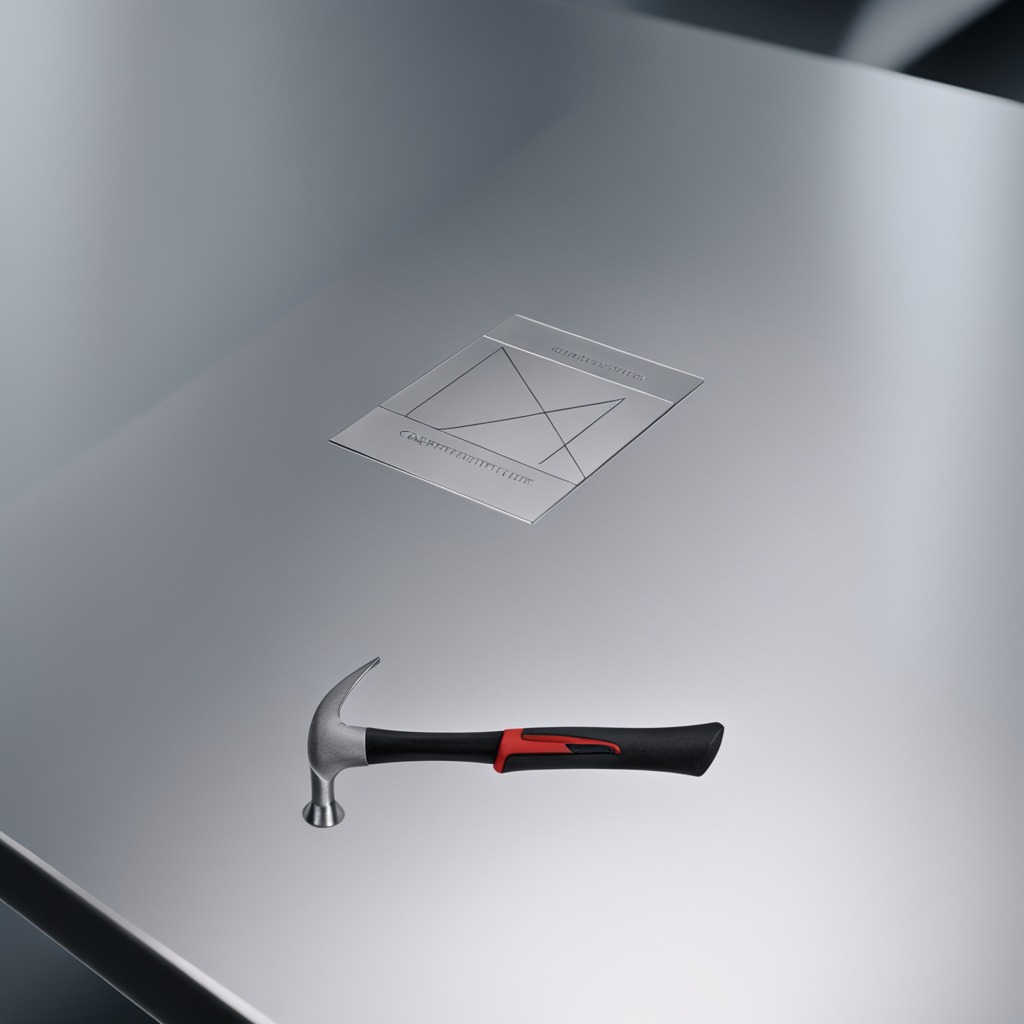
A hammer is lying on a stainless steel table in a high-end prototyping lab.